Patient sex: M
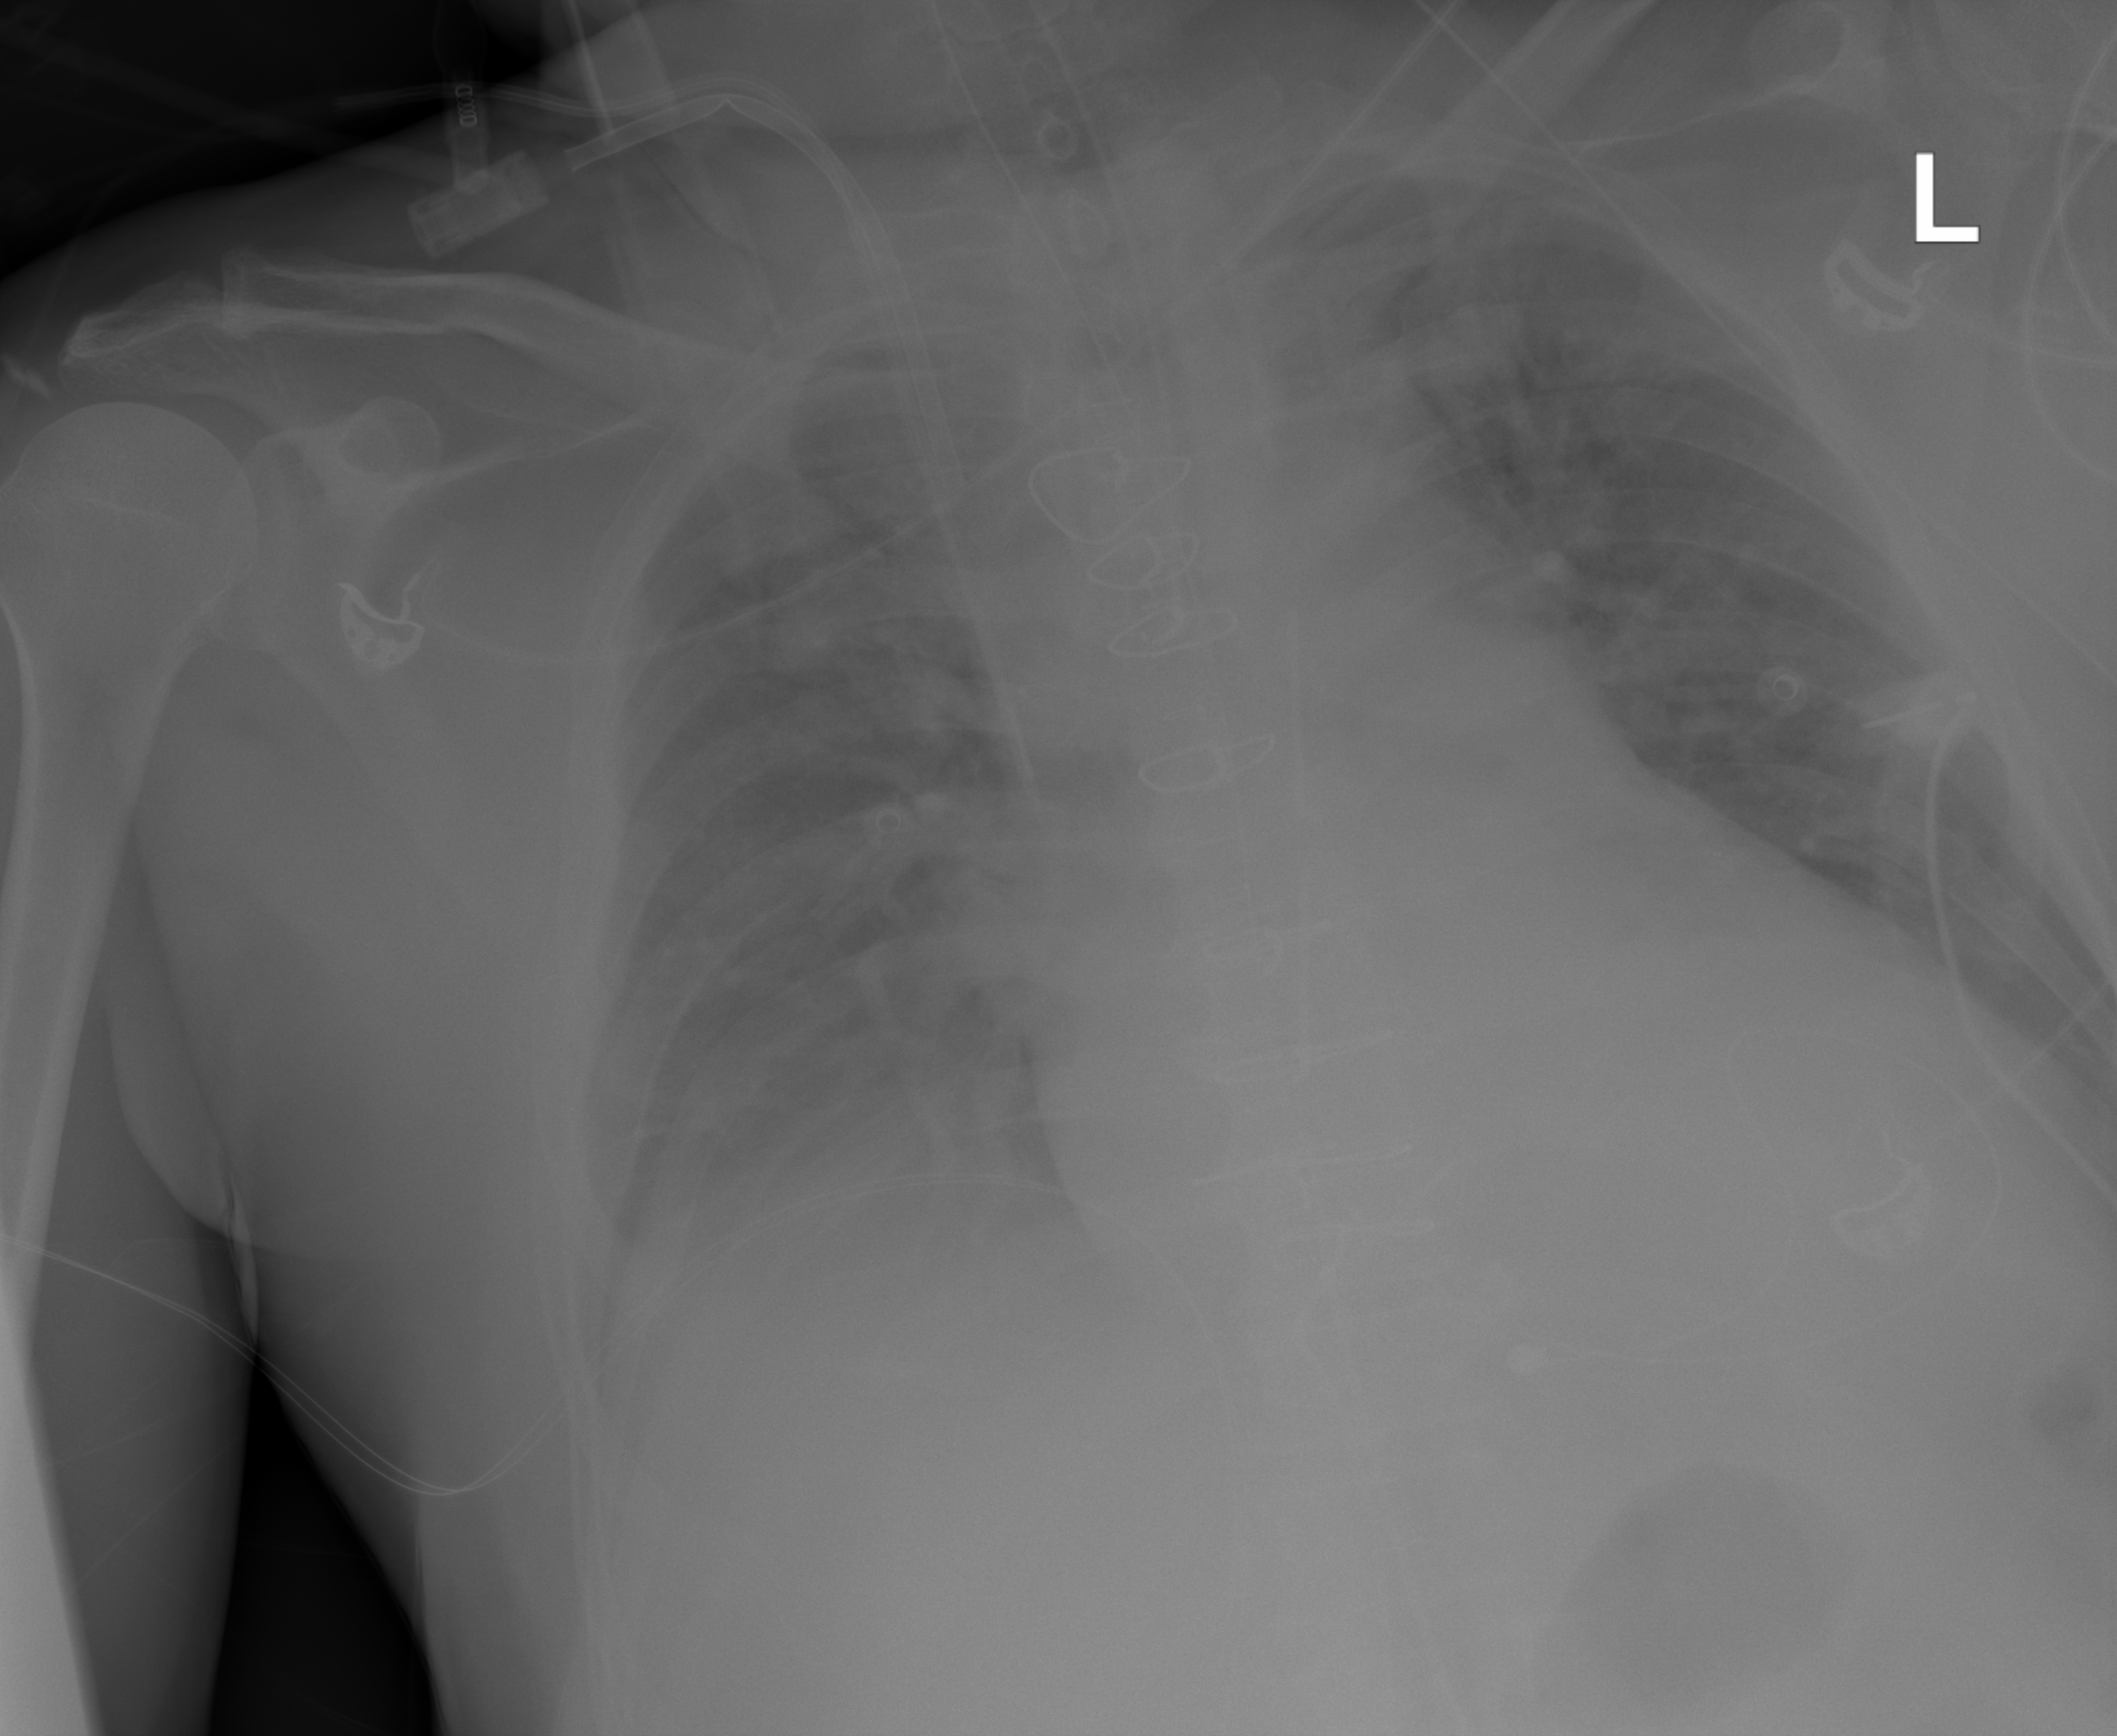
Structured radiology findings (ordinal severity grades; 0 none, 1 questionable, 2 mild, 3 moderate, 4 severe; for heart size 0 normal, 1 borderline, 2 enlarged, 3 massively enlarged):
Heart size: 2
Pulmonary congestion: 1
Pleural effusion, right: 2
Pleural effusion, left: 0
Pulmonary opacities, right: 0
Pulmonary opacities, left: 0
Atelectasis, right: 2
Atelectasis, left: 0